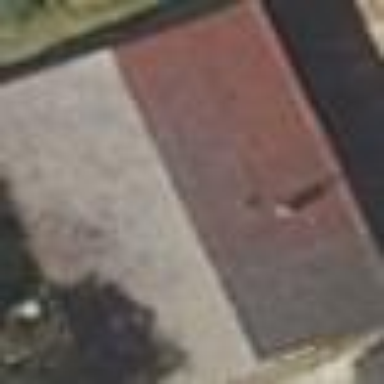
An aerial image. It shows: Shed.